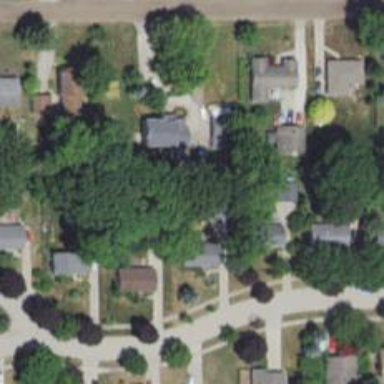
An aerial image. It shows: Driveway.